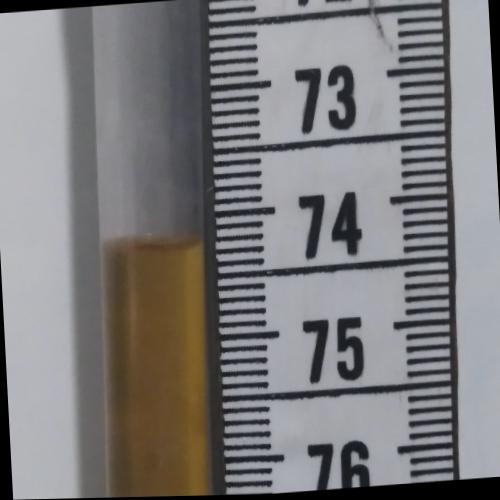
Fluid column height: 74.2 cm